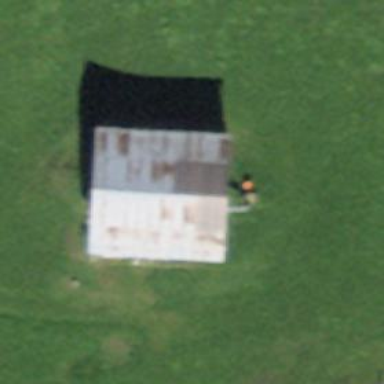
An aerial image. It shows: Rural barn.